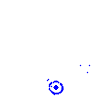
Particle: kaon